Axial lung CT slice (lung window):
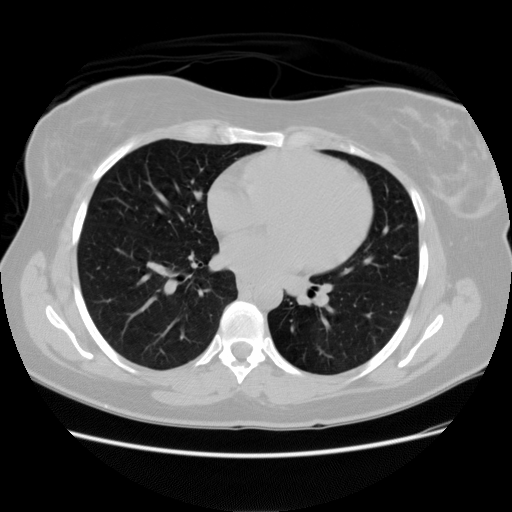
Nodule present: no